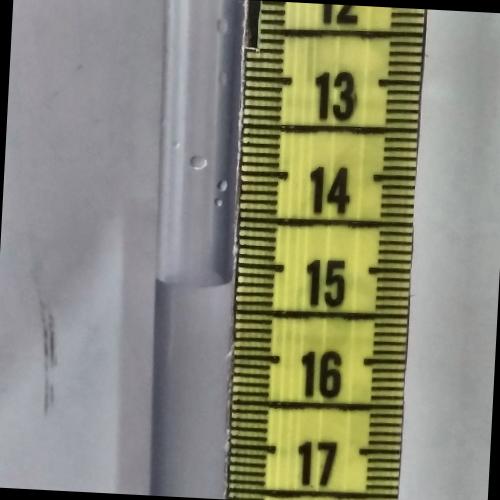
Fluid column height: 15.2 cm